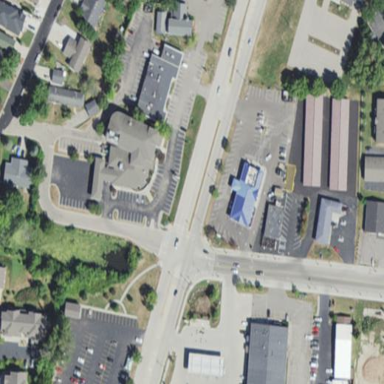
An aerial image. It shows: Retail area.